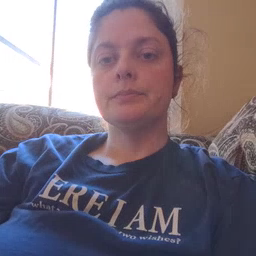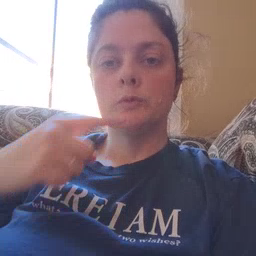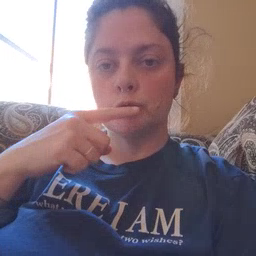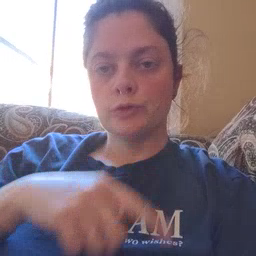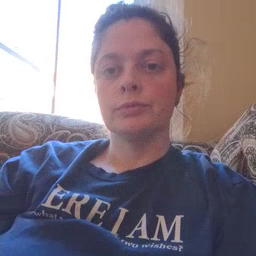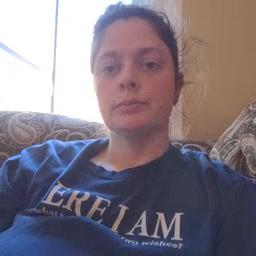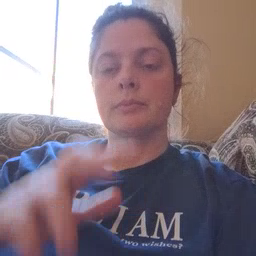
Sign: toothbrush